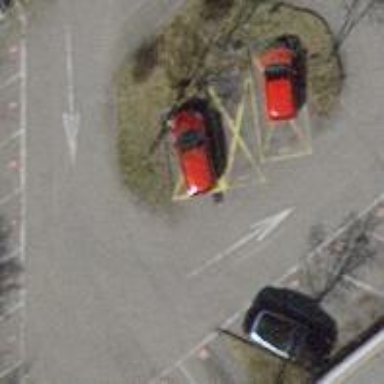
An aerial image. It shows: Car-sharing service available at this location.